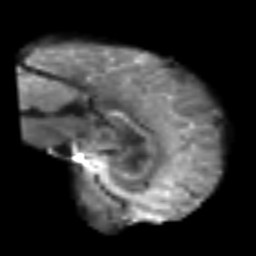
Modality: T2w
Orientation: sagittal
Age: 54
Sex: male
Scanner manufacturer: siemens
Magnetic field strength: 3 T
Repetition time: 6.1 s
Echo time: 0.101 s